Question: I've read about the <URL>.
However, one thing is unclear to me. In this visualization from the Pro Git book it appears as though each developer has his own (remote) repository to push to:

In <URL>, though, they seem to be using branches to achieve the same kind of workflow.
Is this correct? Which tactic should we use; branches or multiple repositories? I'm guessing it's harder to maintain a timeline of commits if you pull work in from a different repository?
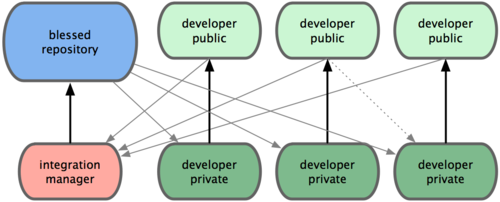
Answer: You can use the workflow you linked to but it adds a little more overhead. Biggest advantage is that you can work asynchronously and only need access to the server.
You don't have to use public and private repos though. You can still have a pull based workflow if you have access to the other devs repositories, where the devs commit to their local repos and you pull from them.
So for example. Say dev A is working on branch featureA. He commits to his local branch featureA and lets you know "feature A is ready now, you can pull from me". Here you could setup his repository as a remote like "git remote add devA /path/to/devA/repo.git" and just git pull devA featureA (or fetch first, check the code and then merge).

This of course assumes that you have access to their repositories via e.g. the network, ssh or http.